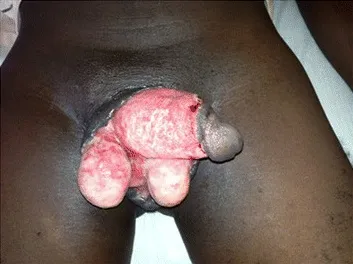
A picture of case report 2 on day 7.
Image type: medical_photograph (other_medical_photograph)